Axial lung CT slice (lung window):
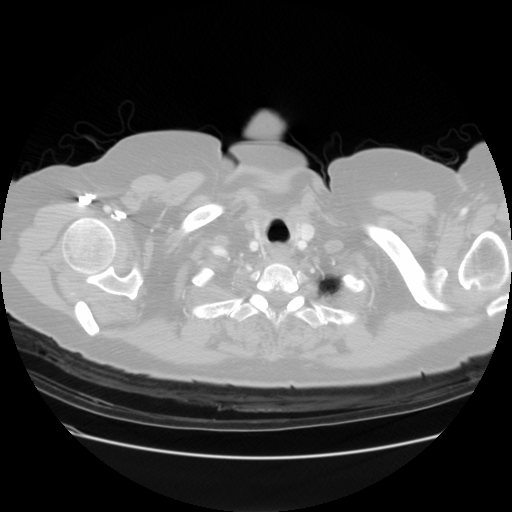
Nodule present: no